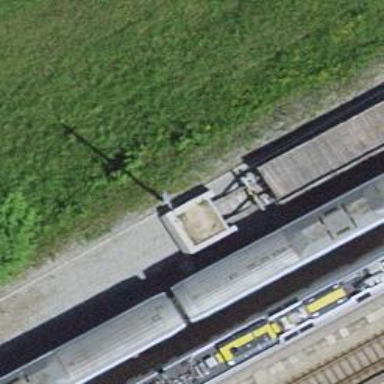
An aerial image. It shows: Siding with one track.